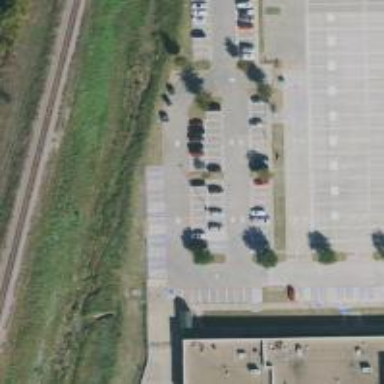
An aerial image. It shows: Parking space is available.